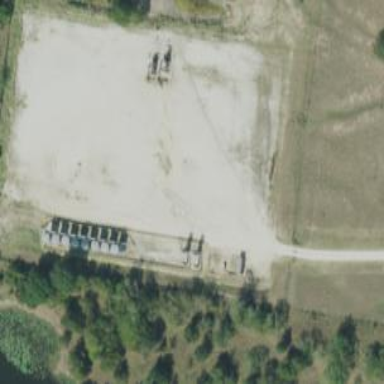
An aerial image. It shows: Storage tank with man-made structure.